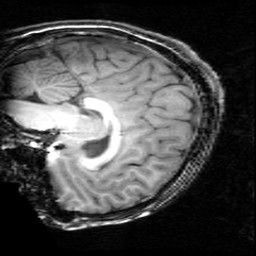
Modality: T1w
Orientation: sagittal
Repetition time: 0.008948 s
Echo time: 0.001784 s